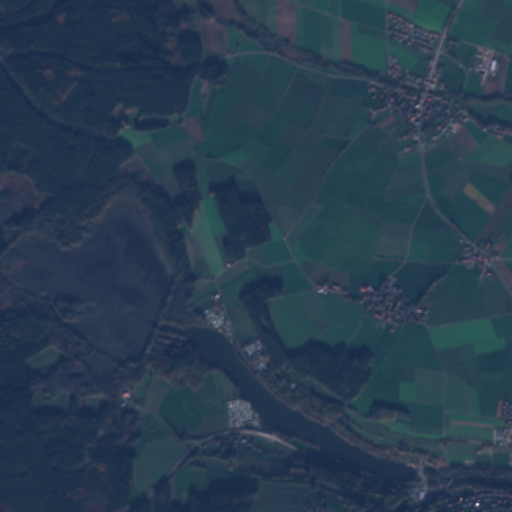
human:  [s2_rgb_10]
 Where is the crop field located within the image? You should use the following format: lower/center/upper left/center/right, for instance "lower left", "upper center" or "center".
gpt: The crop field is located in the lower right of the image.
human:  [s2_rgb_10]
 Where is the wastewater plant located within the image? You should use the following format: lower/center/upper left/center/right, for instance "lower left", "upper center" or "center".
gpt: The wastewater plant is located in the upper right of the image.
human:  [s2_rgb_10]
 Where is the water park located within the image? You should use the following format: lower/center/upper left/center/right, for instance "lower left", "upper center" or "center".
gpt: The water park is located in the lower right of the image.
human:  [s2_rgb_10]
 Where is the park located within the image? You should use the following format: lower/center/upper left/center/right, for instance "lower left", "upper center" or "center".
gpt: There is no park in the image.